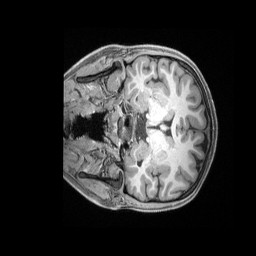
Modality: T1w
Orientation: coronal
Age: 20
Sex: female
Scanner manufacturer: siemens
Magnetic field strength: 3 T
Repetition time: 2.4 s
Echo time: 0.00228 s